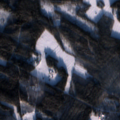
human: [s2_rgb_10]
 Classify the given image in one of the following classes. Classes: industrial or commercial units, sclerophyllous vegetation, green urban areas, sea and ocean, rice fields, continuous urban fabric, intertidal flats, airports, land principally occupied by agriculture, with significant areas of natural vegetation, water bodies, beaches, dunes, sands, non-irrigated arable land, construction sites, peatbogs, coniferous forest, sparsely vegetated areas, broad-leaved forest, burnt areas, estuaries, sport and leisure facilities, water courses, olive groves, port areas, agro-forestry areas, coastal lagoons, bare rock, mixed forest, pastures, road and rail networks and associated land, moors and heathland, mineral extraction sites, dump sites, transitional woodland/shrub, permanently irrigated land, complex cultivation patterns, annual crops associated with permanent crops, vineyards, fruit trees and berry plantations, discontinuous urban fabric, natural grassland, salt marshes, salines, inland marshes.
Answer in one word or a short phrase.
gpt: land principally occupied by agriculture, with significant areas of natural vegetation, coniferous forest, mixed forest